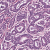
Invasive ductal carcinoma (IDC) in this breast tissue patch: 1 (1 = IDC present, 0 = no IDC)